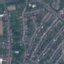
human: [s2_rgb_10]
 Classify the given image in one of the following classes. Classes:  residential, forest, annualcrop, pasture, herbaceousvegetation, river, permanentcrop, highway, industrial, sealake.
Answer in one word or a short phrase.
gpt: Residential